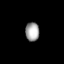
Tissue: lung
Cell type: T cells
Senescence score: 0.2145
Nuclear area (px): 257
Mean DAPI intensity: 162.498